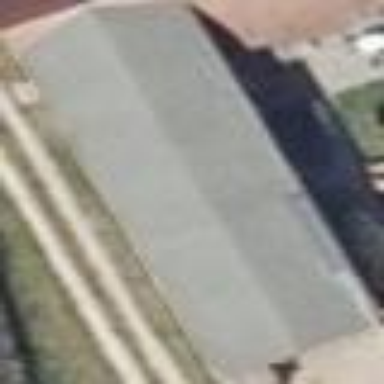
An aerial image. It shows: Barn.